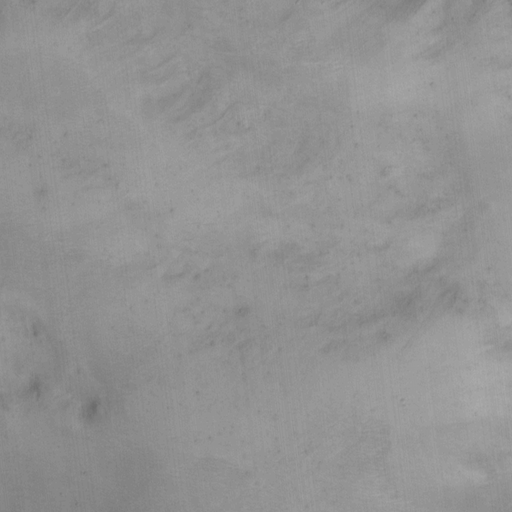
Classes present: Background